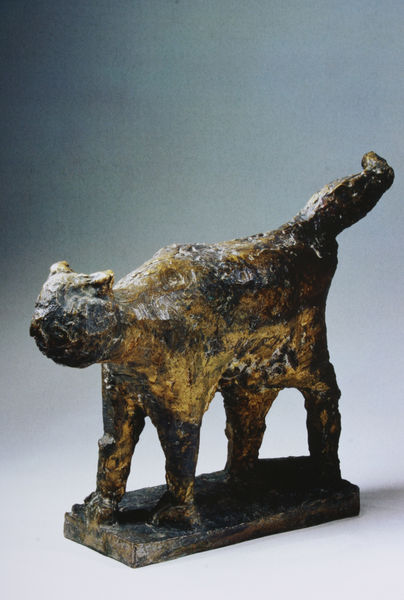
Titel: Le chat, Die Katze
Künstler: Pablo Picasso
Institution: Privatsammlung
Schlagwörter: kopf, gelb, braun, grau, ohr, rücken, schwarz, tier, augen, sockel, stehen, stein, figur, ohren, skulptur, ton, beine, schwanz, füße, pfoten, bronze, plastik, plinthe, foto, katze, photo, guss, töpfern, schwant, mieze, miau, slulptur